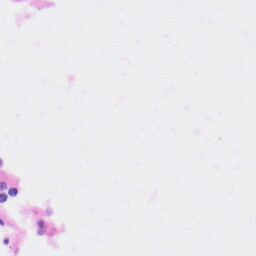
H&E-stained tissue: Kidney